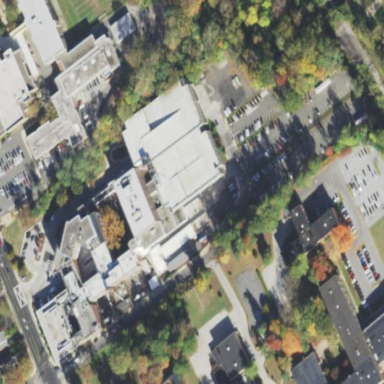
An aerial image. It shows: Healthcare facility identified as hospital.